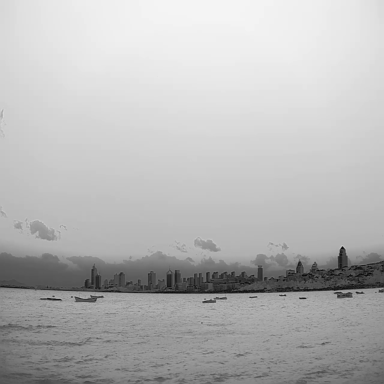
There are eight bulk_carriers in the infrared image.